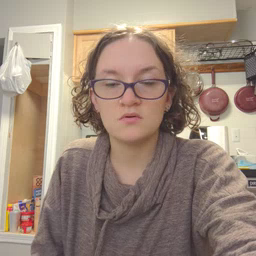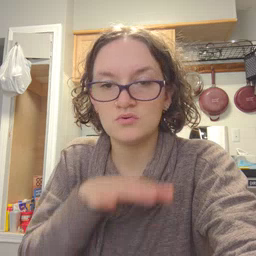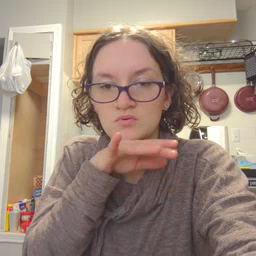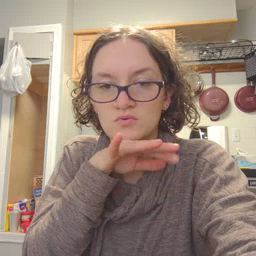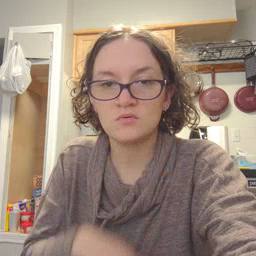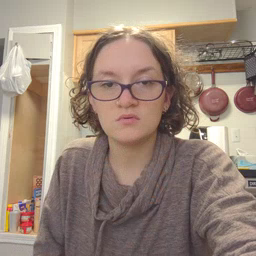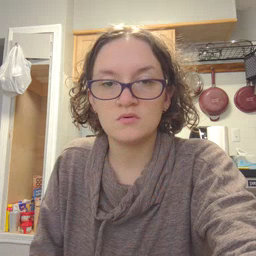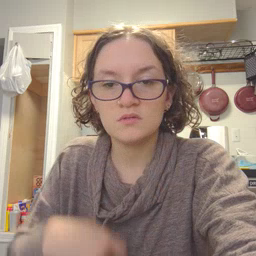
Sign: dirty